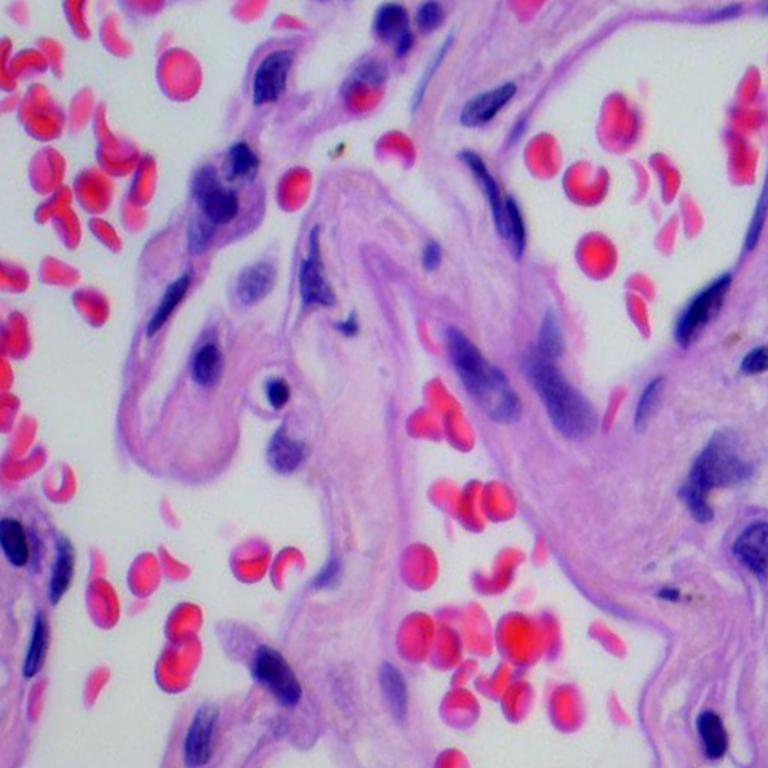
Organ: lung
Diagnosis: benign